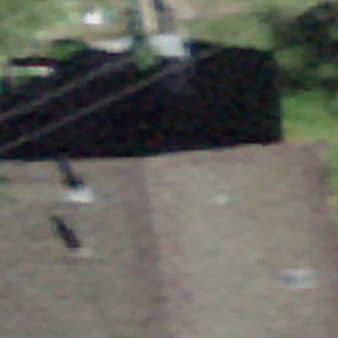
Label: other